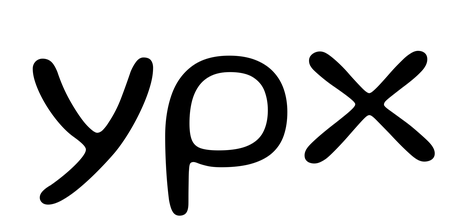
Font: Gluten_Light